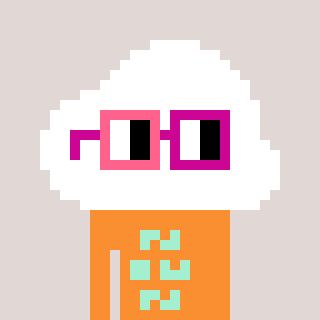
a pixel art character with square pink and red glasses, a cloud-shaped head and a orange-colored body on a warm background